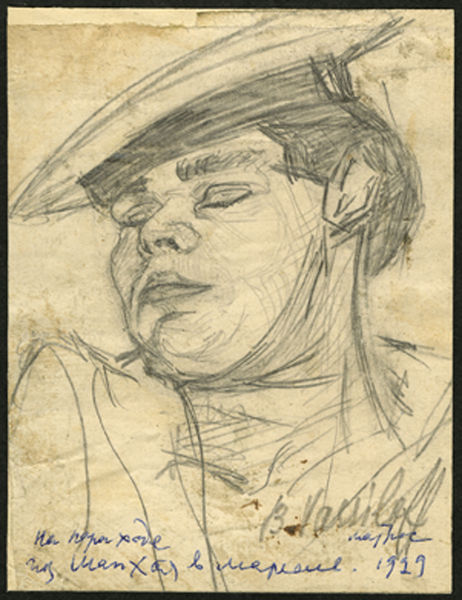
Titel: Sailor, Sailor
Künstler: Boris Vasilov
Standort: Amherst (Massachusetts, USA)
Institution: Mead Art Museum, Amherst College
Schlagwörter: hat, soldier, white, arm, black, face, hair, nose, portrait, man, ear, eyes, drawing, paper, black and white, chin, mouth, sketch, french, pen, sailor, neck, pencil, eye, lips, sleep, sleeping, rest, torn, eyebrow, text, whute, 1929, fine strokes, lid